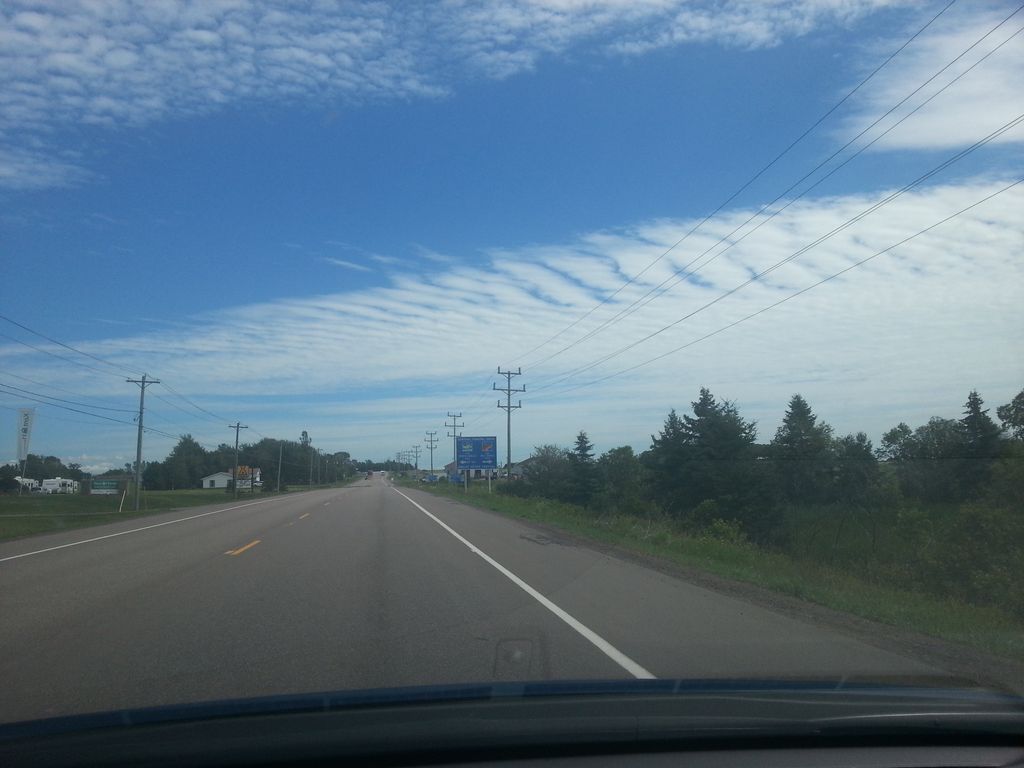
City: charlottetown